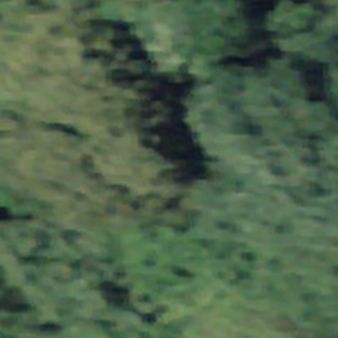
Label: other